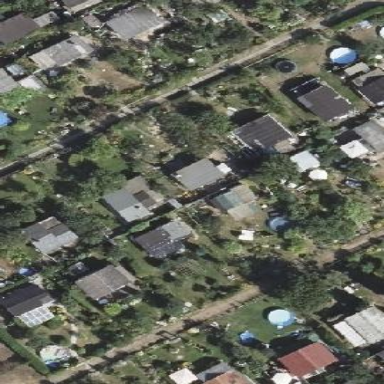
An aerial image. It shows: Plot within allotments.